Aerial crown-view tile of a tropical tree (Barro Colorado Island, Panama), acquired 20250715:
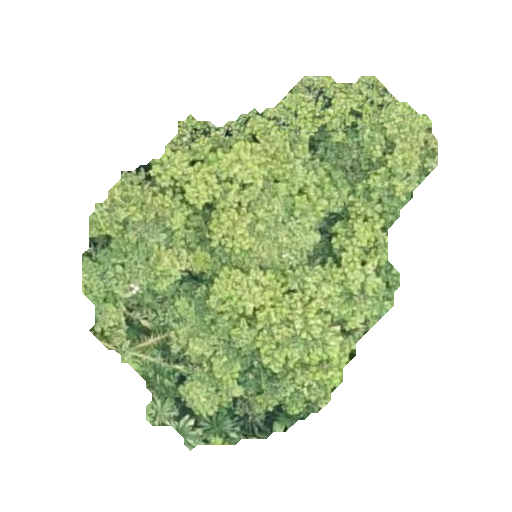
Species: Luehea seemannii
GBIF accepted scientific name: Luehea seemannii
Crown area: 129.617 m²